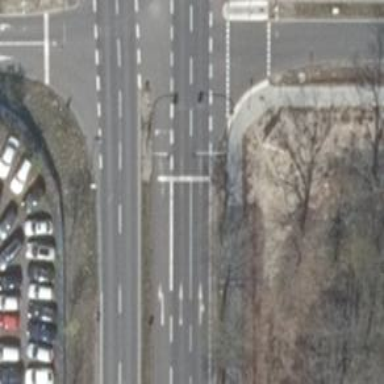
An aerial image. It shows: Road with traffic signals controlling the flow of traffic.